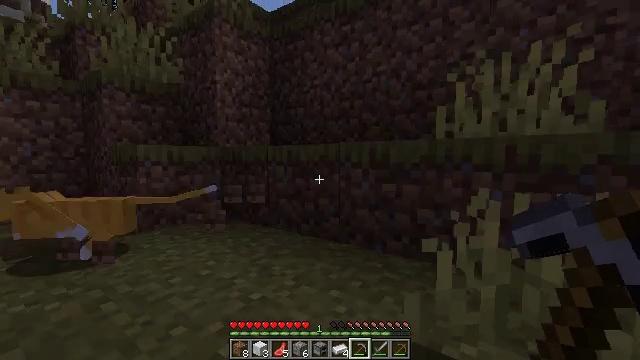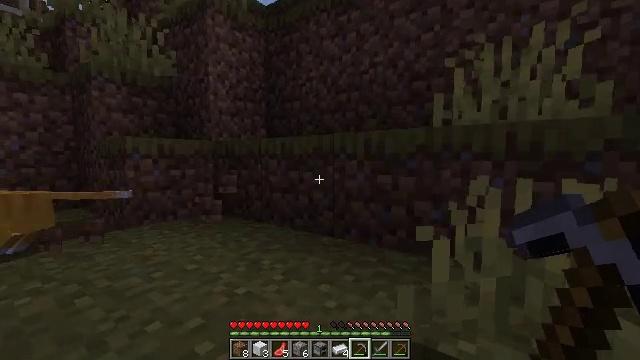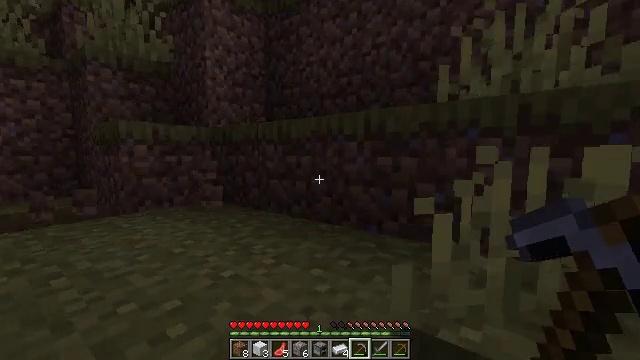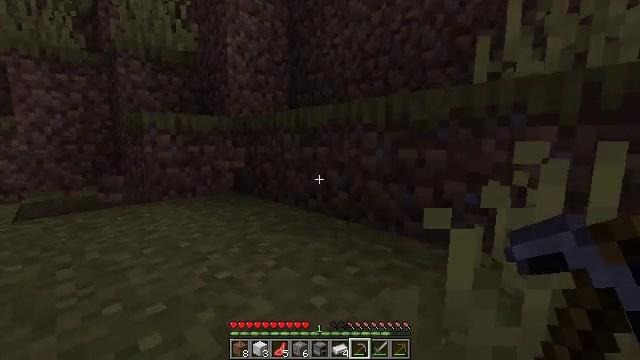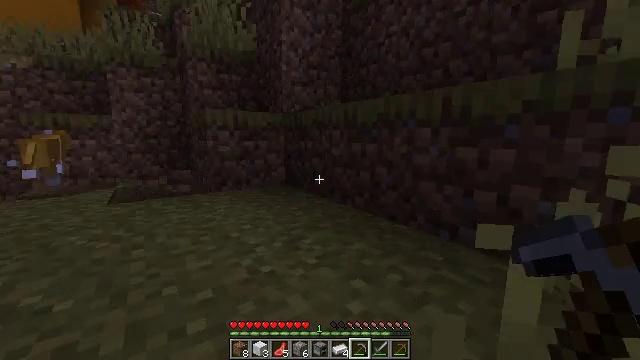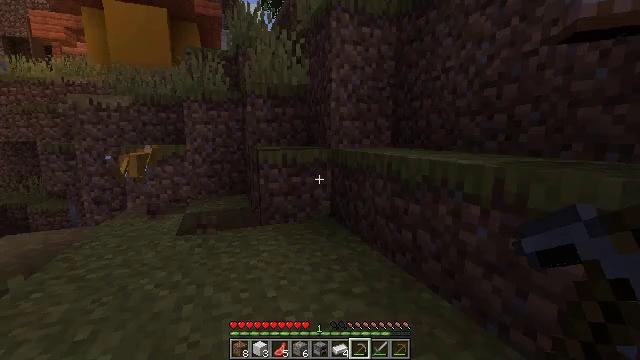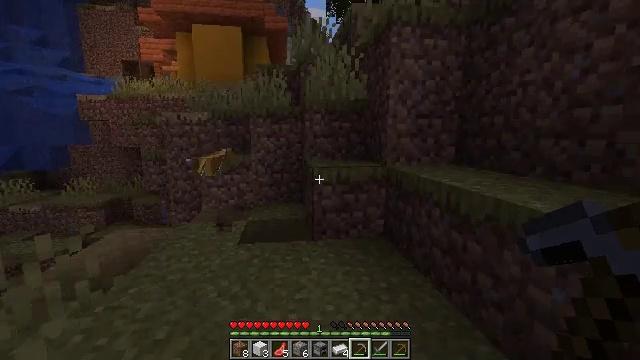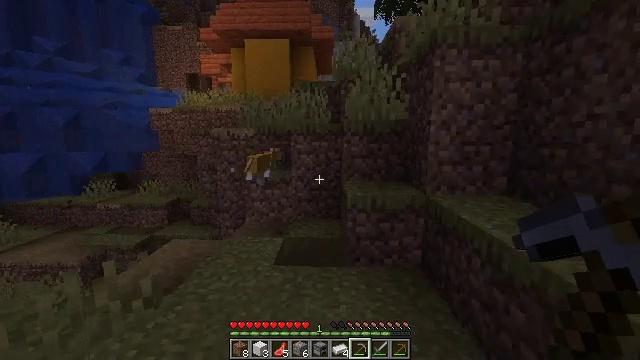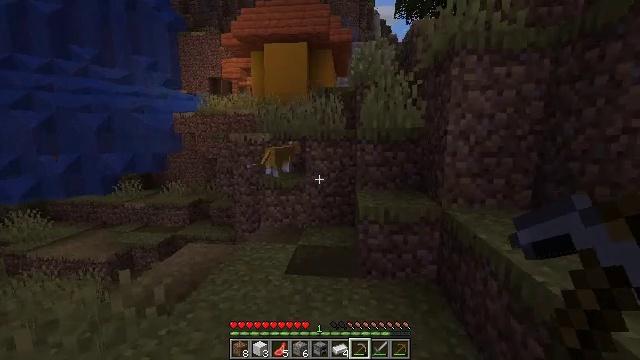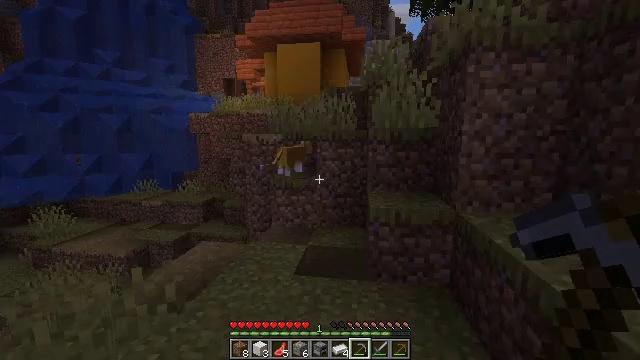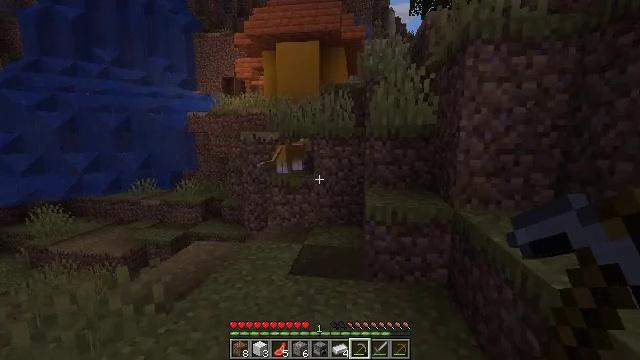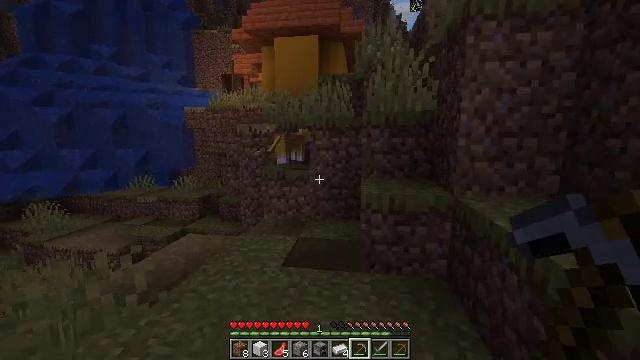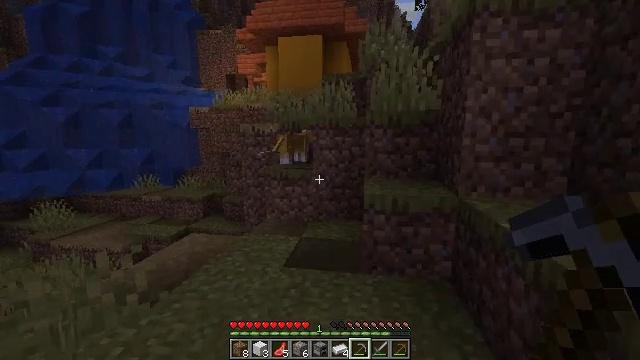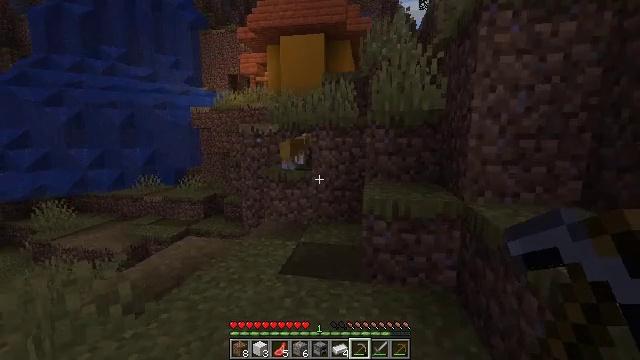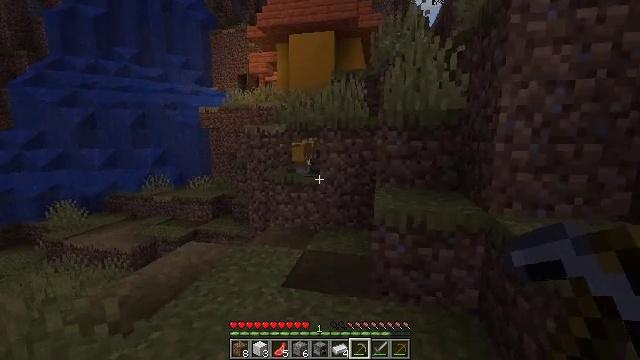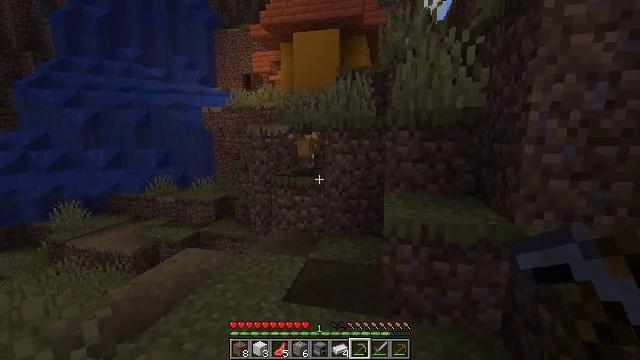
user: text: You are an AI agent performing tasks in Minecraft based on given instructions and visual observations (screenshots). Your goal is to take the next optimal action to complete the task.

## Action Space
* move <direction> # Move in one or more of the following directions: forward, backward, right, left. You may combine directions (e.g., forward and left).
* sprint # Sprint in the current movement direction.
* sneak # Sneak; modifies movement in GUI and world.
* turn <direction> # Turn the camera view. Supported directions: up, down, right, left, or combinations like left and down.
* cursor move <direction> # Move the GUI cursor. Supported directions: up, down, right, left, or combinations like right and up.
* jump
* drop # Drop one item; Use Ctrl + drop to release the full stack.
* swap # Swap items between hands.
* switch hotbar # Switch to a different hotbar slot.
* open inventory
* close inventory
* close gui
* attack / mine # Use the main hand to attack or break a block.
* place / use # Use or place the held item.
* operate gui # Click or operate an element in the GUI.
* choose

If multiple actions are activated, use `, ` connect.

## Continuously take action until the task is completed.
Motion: motion action
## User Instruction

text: Destroy the orange bed to move it.
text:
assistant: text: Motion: move forward
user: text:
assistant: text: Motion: move forward, turn left
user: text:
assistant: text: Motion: move forward, turn left and down
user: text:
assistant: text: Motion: move forward, turn left and down, jump
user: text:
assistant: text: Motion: move forward, turn left, jump
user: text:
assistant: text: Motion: move forward, turn left, jump
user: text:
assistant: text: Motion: move forward, turn left, jump
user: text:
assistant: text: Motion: move forward, turn left
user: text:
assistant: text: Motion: move forward, turn left
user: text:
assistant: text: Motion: move forward
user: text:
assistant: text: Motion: move forward
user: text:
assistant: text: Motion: move forward
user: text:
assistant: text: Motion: move forward
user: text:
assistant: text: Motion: move forward, turn left
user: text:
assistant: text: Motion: move forward, turn left
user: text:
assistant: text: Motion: move forward
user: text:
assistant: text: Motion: move forward, turn right
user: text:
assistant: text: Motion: move forward, turn right
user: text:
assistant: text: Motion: move forward, turn right
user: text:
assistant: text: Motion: move forward, turn right and down
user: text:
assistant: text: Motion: move forward, turn right, jump
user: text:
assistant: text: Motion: move forward, jump
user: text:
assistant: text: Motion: move forward, jump
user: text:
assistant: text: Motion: move forward, jump
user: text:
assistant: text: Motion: move forward, jump
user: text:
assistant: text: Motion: move forward
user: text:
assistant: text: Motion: move forward, turn left
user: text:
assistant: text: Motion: move forward, turn left
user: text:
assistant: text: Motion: move forward, turn left
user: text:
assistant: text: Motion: move forward, turn left, jump